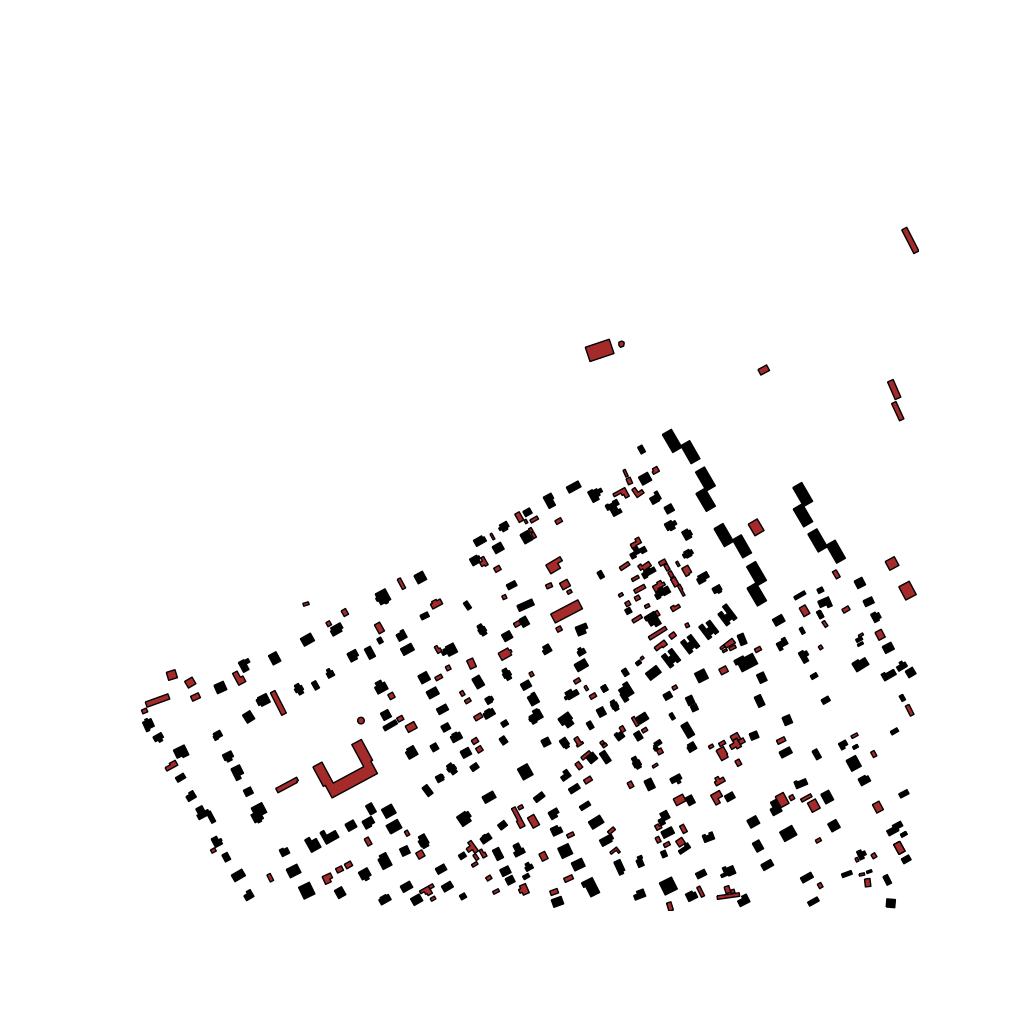
Tags: overhead vector_map, agriculture, industrial, recreation, residential, special, transport, soviet, individual_rise, low_rise, density_1, Building, Facility, 1.0 km²